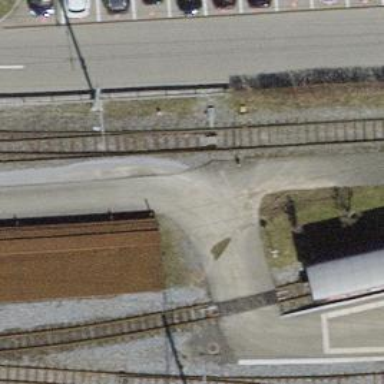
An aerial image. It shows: Railway switch.